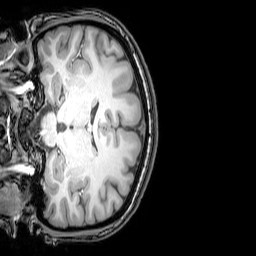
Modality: T1w
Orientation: coronal
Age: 23
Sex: female
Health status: healthy
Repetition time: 0.081 s
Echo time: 0.037 s